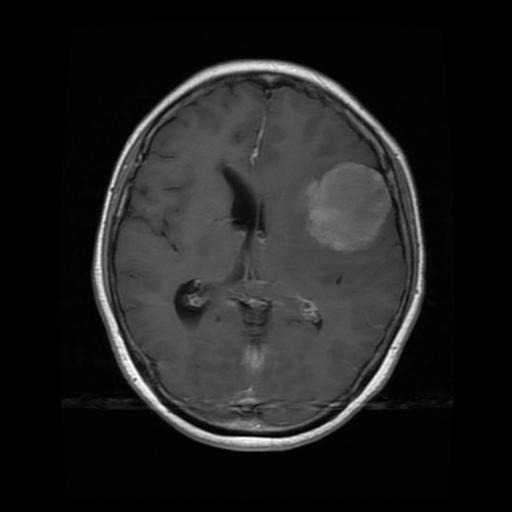
Label: meningioma